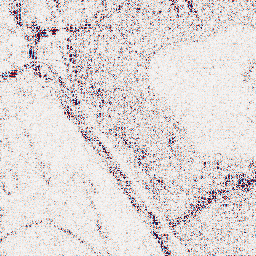
Category: wavelet
Decomposition family: wavelet_dwt
Decomposition parameters: wavelet: db8
level: 1
Upsampling method: sinc_blackman
Upsampling parameters: scale: 4
kernel_size: 16
Upsampling scale: 4